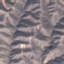
Land use / land cover class: HerbaceousVegetation